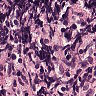
Metastatic tissue present: no